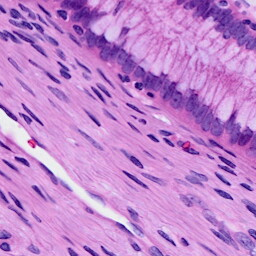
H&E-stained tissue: Cervix